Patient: sex F, age 33
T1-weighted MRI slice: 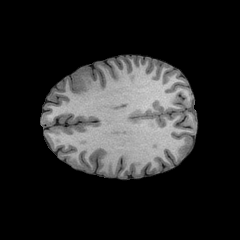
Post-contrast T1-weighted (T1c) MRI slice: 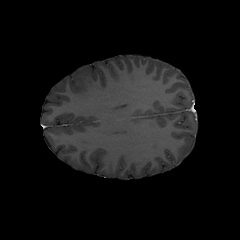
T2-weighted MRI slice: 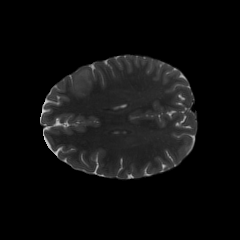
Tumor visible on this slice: yes
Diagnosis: Astrocytoma, IDH-mutant
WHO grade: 2